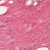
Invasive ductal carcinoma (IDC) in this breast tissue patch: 0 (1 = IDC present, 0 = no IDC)